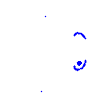
Particle: kaon